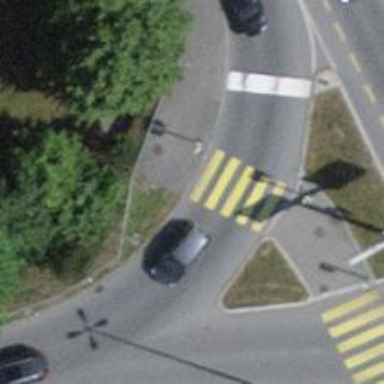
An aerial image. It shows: Crossing with zebra markings controlled by traffic signals.